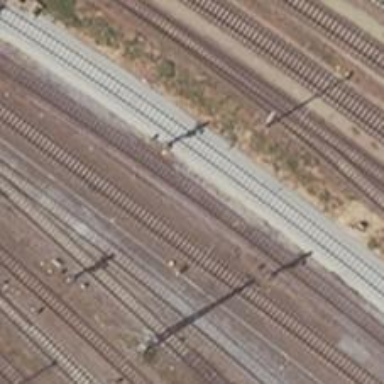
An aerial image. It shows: Railway siding for service.